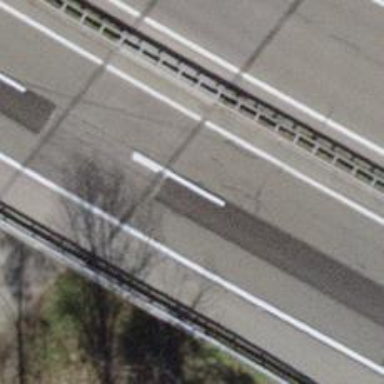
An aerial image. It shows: Asphalt bridge over motorway.